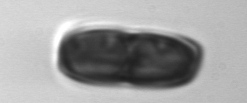
Label: Ephemera